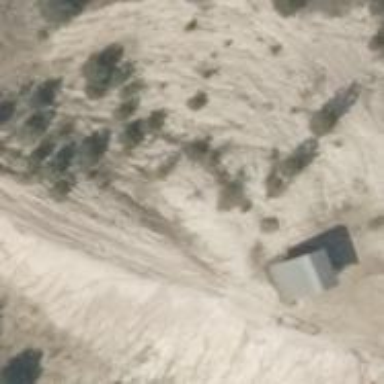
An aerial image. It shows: Shelter.